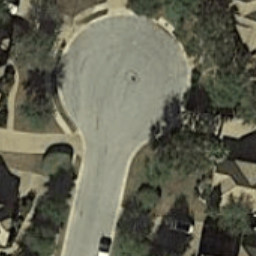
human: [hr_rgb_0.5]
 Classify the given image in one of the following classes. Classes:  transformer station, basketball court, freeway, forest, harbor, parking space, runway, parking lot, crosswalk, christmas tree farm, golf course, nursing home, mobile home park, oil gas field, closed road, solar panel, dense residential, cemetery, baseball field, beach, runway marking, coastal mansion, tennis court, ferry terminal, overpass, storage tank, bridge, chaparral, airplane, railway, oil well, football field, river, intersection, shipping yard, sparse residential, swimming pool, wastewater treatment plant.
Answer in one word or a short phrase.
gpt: closed road